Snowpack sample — Buffalo Mountain, Silverthorne, Colorado, USA (1/25/25, 10:11 AM MST)
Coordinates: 39.6222, -106.1139
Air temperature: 22 °F
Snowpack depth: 110 cm
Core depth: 30 cm
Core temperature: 42.8 °F
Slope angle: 12°, slope face: 102°
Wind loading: high
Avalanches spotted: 0
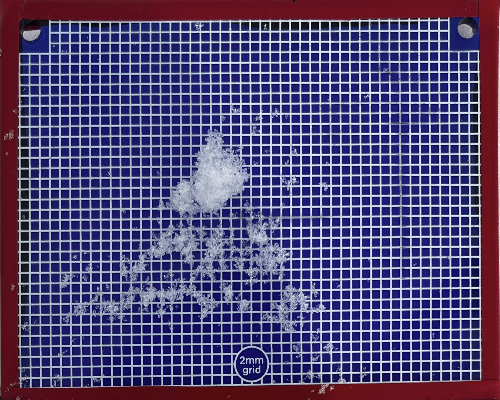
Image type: profile
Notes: No avalanches nearby, collected on the outskirts of a fire break 15 meters from the treeline, on way to Buffalo and Red Mountain